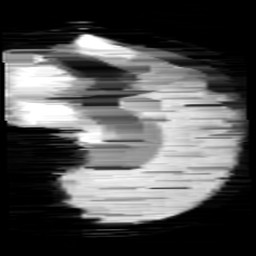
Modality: minIP
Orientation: sagittal
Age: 12
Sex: male
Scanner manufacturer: siemens
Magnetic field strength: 3 T
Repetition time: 0.027 s
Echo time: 0.02 s